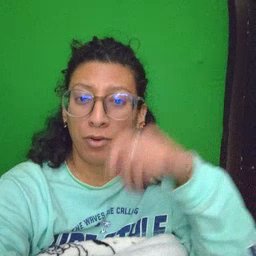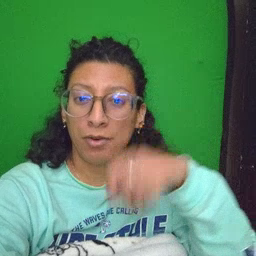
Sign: boy